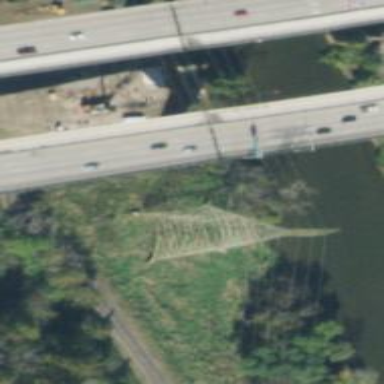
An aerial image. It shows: Lattice structure tower.